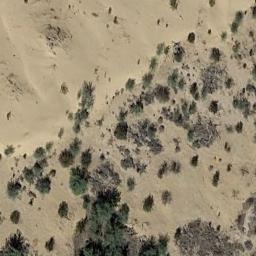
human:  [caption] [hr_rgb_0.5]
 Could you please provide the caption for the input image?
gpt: There are some different kinds of bushes make up the chaparral on the desert .

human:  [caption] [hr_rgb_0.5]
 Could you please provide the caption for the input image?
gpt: Chaparral is scattered in the sand from dense to sparse .

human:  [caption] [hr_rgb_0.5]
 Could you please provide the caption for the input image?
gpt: There are several trees and some weeds in this desert .

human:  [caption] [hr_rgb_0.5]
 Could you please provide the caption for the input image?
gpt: Some disconnected chaparrals of different sizes grow in the desert .

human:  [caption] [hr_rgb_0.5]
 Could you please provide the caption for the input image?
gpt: The chaparral is denser below than above .